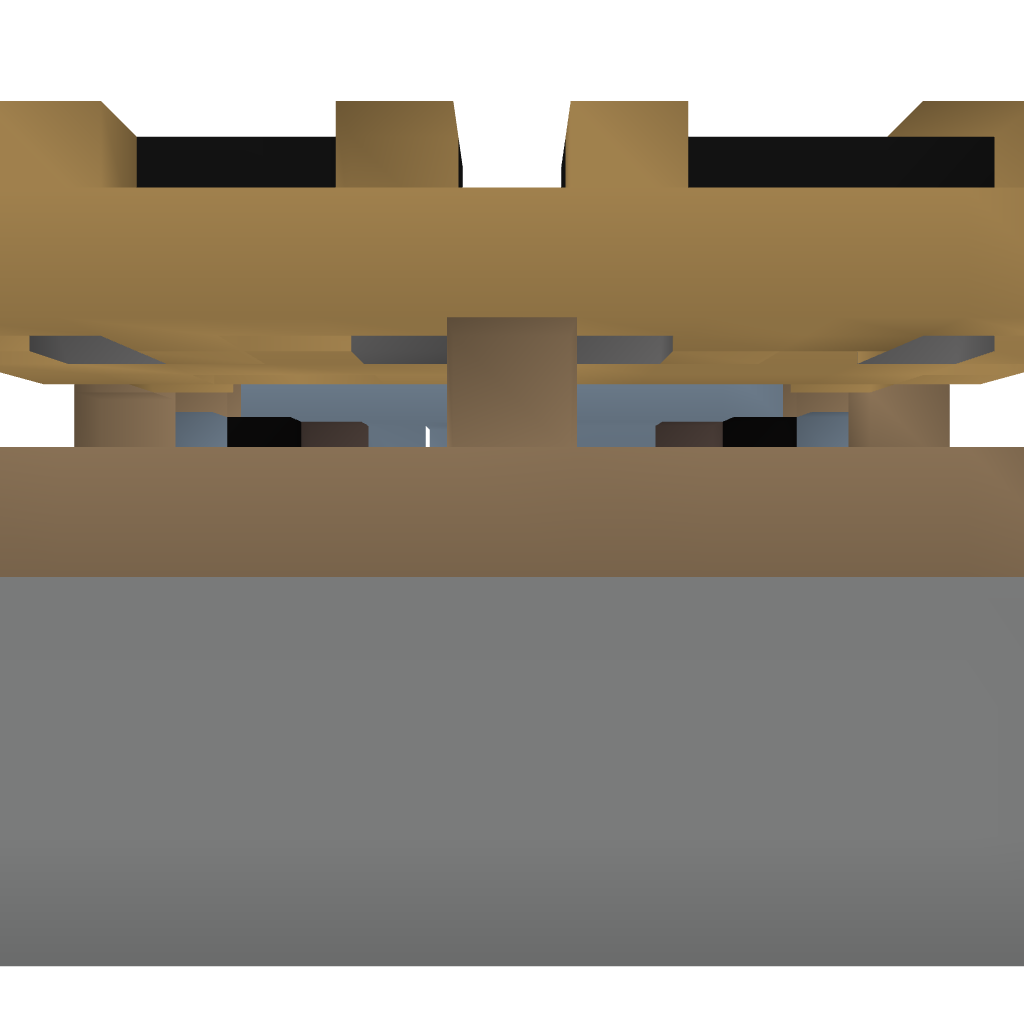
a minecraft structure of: Assist Farm